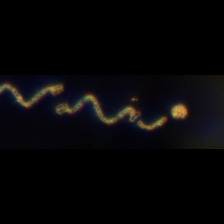
Taxon: Chaetoceros
Group: Diatoms